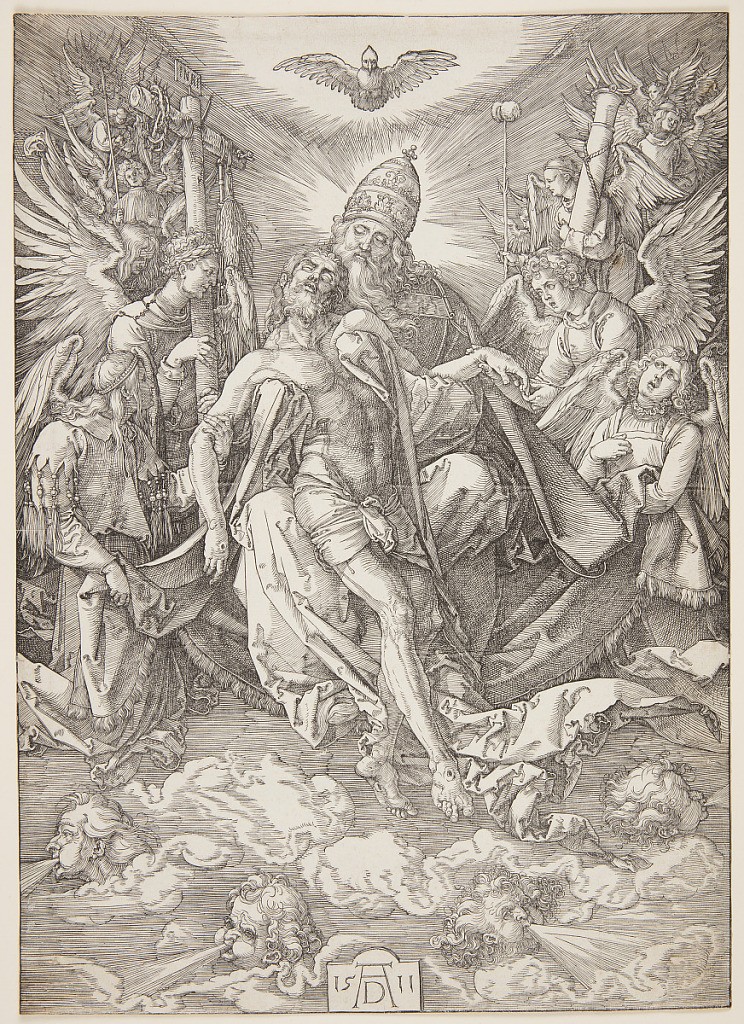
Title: The Holy Trinity
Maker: Albrecht Dürer, German, 1471–1528
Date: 1511
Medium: Woodcut on laid paper
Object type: Print
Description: The limp body of Christ ascends above clouds, guided by the crowned, bearded, and robed figure of God, beneath an open-winged bird, flanked on either side by groups of winged angels bearing the Instruments of the Passion. Anthropomorphized as human heads, the winds blow in four directions, below. Signed 1511, AD at bottom center.